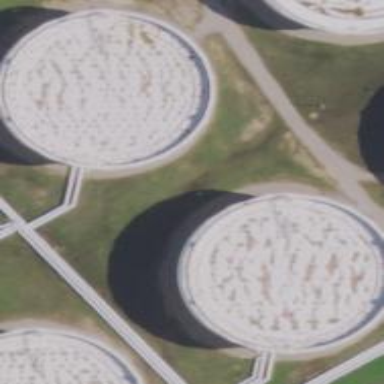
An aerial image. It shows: Storage tank that is man-made.